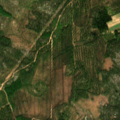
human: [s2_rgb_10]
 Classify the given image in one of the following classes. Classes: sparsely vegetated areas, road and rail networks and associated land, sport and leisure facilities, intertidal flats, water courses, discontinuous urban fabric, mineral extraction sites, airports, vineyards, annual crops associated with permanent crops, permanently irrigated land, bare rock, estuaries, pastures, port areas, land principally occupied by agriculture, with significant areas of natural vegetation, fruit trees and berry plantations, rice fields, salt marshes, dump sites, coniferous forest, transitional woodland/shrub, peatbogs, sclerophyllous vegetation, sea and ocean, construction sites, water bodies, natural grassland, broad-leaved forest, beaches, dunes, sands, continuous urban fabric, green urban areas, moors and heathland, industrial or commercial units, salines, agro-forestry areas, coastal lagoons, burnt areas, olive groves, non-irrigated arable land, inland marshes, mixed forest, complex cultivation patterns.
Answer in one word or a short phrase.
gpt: land principally occupied by agriculture, with significant areas of natural vegetation, coniferous forest, transitional woodland/shrub